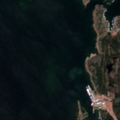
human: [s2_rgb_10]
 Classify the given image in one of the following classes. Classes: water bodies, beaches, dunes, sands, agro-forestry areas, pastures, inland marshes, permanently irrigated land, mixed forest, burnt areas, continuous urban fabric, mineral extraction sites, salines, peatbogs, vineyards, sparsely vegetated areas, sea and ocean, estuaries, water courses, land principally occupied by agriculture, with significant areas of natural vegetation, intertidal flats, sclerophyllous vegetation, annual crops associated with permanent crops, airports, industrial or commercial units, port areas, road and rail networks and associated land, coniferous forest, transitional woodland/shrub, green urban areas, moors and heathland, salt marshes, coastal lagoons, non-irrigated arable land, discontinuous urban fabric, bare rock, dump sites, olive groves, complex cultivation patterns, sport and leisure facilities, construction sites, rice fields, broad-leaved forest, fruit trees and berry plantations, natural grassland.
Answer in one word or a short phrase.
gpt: coniferous forest, mixed forest, sea and ocean